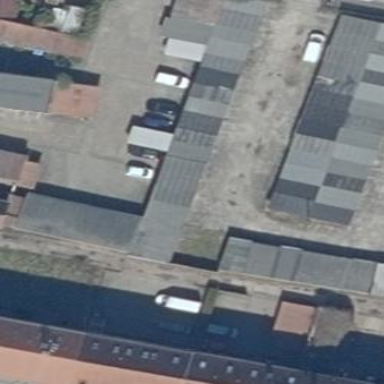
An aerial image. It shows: Group of garages.